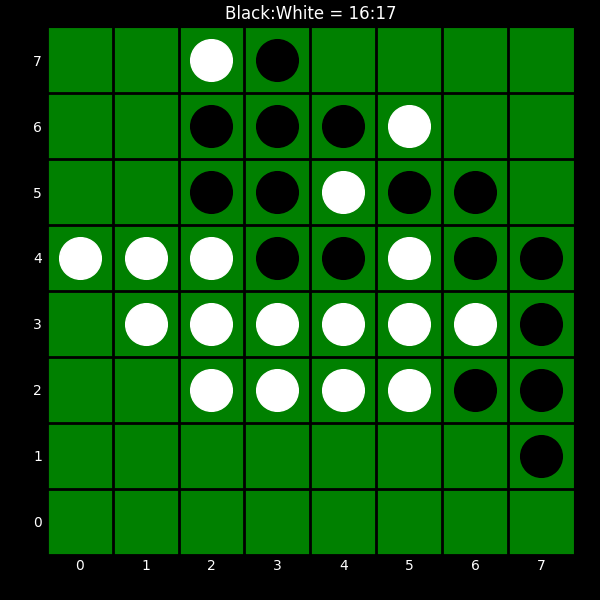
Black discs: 16
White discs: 17